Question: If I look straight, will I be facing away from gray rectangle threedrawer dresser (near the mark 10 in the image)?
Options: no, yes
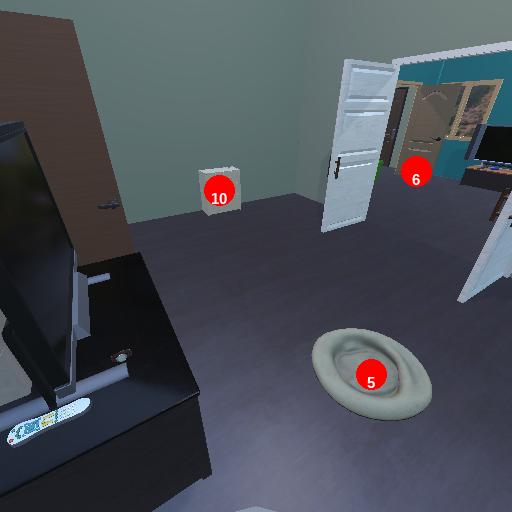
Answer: no